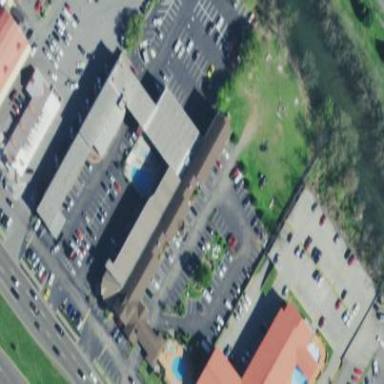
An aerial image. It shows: Hotel building.